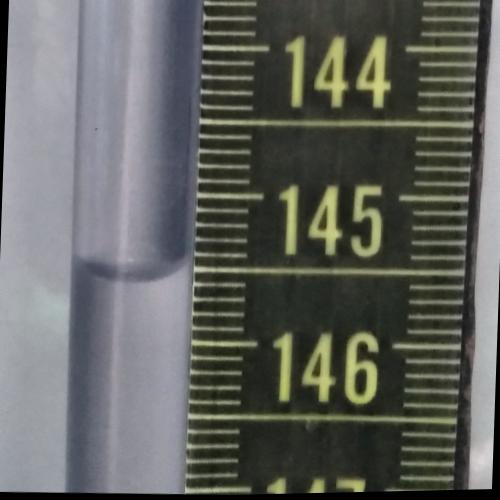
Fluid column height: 145.5 cm